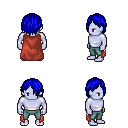
a pixel art fantasy rpg character, male body template, dark elf, purple skin, maroon cape, teal pants, blue bangs hairstyle, four views (front, back, left, right), 2x2 character sprite sheet, small pixel art, hard edges, no anti-aliasing